問題: 正三角形$ABC$の辺$BC$,$CA$,$AB$上にそれぞれ点$D$,$E$,$F$をとると、$AE = AF = 4$,$DE = 3$,$\angle EDF = {120}^{\circ}$が成立した。このとき、$BD$の長さはいくらか。
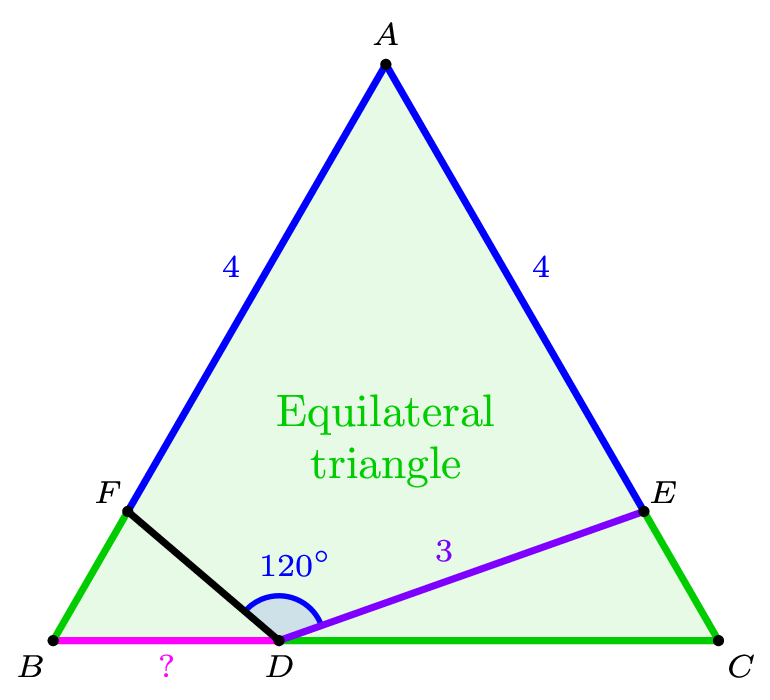
\documentclass[11pt]{jsarticle}
\usepackage[dvipdfmx]{graphicx}
\usepackage{amsmath,amssymb,enumitem,pgfplots,mathrsfs}
\pgfplotsset{compat=1.15}
\usetikzlibrary{arrows}
\definecolor{ffxfqq}{rgb}{1,0.5,0}
\definecolor{ffqqff}{rgb}{1,0,1}
\definecolor{qqqqff}{rgb}{0,0,1}
\definecolor{xfqqff}{rgb}{0.5,0,1}
\definecolor{qqccqq}{rgb}{0,0.8,0}
\definecolor{ffzzcc}{rgb}{1,0.6,0.8}
\definecolor{qqzzff}{rgb}{0,0.6,1}
\pagestyle{empty}
\begin{document}
\begin{tikzpicture}[line cap=round,line join=round,>=triangle 45,x=0.5cm,y=0.5cm]
\clip(-6,-5) rectangle (6,6);
\coordinate (A) at(0,4.930516); \coordinate (B) at (-5.156036,-4);
\coordinate (C) at (5.156036,-4); \coordinate (D) at (-1.656036,-4);
\coordinate (E) at (4,-1.99769); \coordinate (F) at (-4,-1.99769);
\fill[line width=0pt,color=qqccqq,fill=qqccqq,fill opacity=0.1] (A)--(B)--(C)--cycle;
\draw [shift=(D),line width=1.2pt,color=qqqqff,fill=qqqqff,fill opacity=0.1] (0,0)--(19.49465:0.7) arc (19.49465:139.49465:0.7)--cycle;
\draw [line width=1.5pt,color=qqqqff] (E)--(A)--(F); \draw [line width=1.5pt,color=ffqqff] (B)--(D);
\draw [line width=1.5pt,color=qqccqq] (F)--(B) (D)--(C)--(E);
\draw [line width=1.5pt,color=xfqqff] (D)--(E); \draw [line width=1.5pt,color=black] (D)--(F);
\begin{scriptsize}
\draw [fill=black,color=black]
 (A) circle(1pt) (0,5.4) node{$A$} (B) circle(1pt) (-5.5,-4.4) node{$B$}
 (C) circle (1pt) (5.5,-4.4) node{$C$} (D) circle (1pt) (-1.656036,-4.4) node{$D$}
 (E) circle (1pt) (4.3,-1.7) node{$E$} (F) circle (1pt) (-4.3,-1.7) node{$F$};
\draw[color=qqccqq] (0,-0.5) node{\normalsize Equilateral} (0,-1.3) node{\normalsize triangle};
\draw[color=qqqqff] (-2.4,1.8) node{$4$} (2.4,1.8) node{$4$} (-1.4,-2.8) node{${120}^{\circ}$};
\draw[color=xfqqff] (0.9,-2.6) node {$3$}; \draw[color=ffqqff] (-3.4,-4.4) node {?};
\end{scriptsize}
\end{tikzpicture}
\end{document}
解答: $\triangle AEF$は一辺の長さが$4$の正三角形である。条件より四角形$AEDF$は円に内接するので、トレミーの定理より$AE \cdot DF + AF \cdot DE = AD \cdot EF \Longleftrightarrow AD - FD = 3$が判る。ここで$D$を内部に含むように正六角形$AFPQRS$を描けば、$\triangle AFD \equiv \triangle FPJ \equiv \triangle PQK \equiv \triangle QRL \equiv \triangle RSM \equiv \triangle SAN$をみたす5点$J$,$K$,$L$,$M$,$N$を、同じく正六角形$AFPQRS$の内部にとることができる。すると、3点の組$(A,N,D)$,$(F,D,J)$,$(P,J,K)$,$(Q,K,L)$,$(R,L,M)$,$(S,M,N)$はいずれもこの順で同一直線上に並び、かつ六角形$DJKLMN$は正六角形となる。したがって、正六角形$DJKLMN$の一辺の長さが$AD - AN = AD - FD = 3$であることを用いれば、$\frac{\triangle ADF}{\triangle AEF} = \frac{4^{2} - 3^{2}}{4^{2}} = \frac{7}{16}$と計算される。また、高さの比を考えると$\frac{\triangle ADF}{\triangle AEF} = \frac{BD}{FE} = \frac{BD}{4}$と表せるため、$\frac{7}{16} = \frac{BD}{4} \Longleftrightarrow BD = \frac{7}{4}$より、求める答えは$\frac{7}{4}$である。
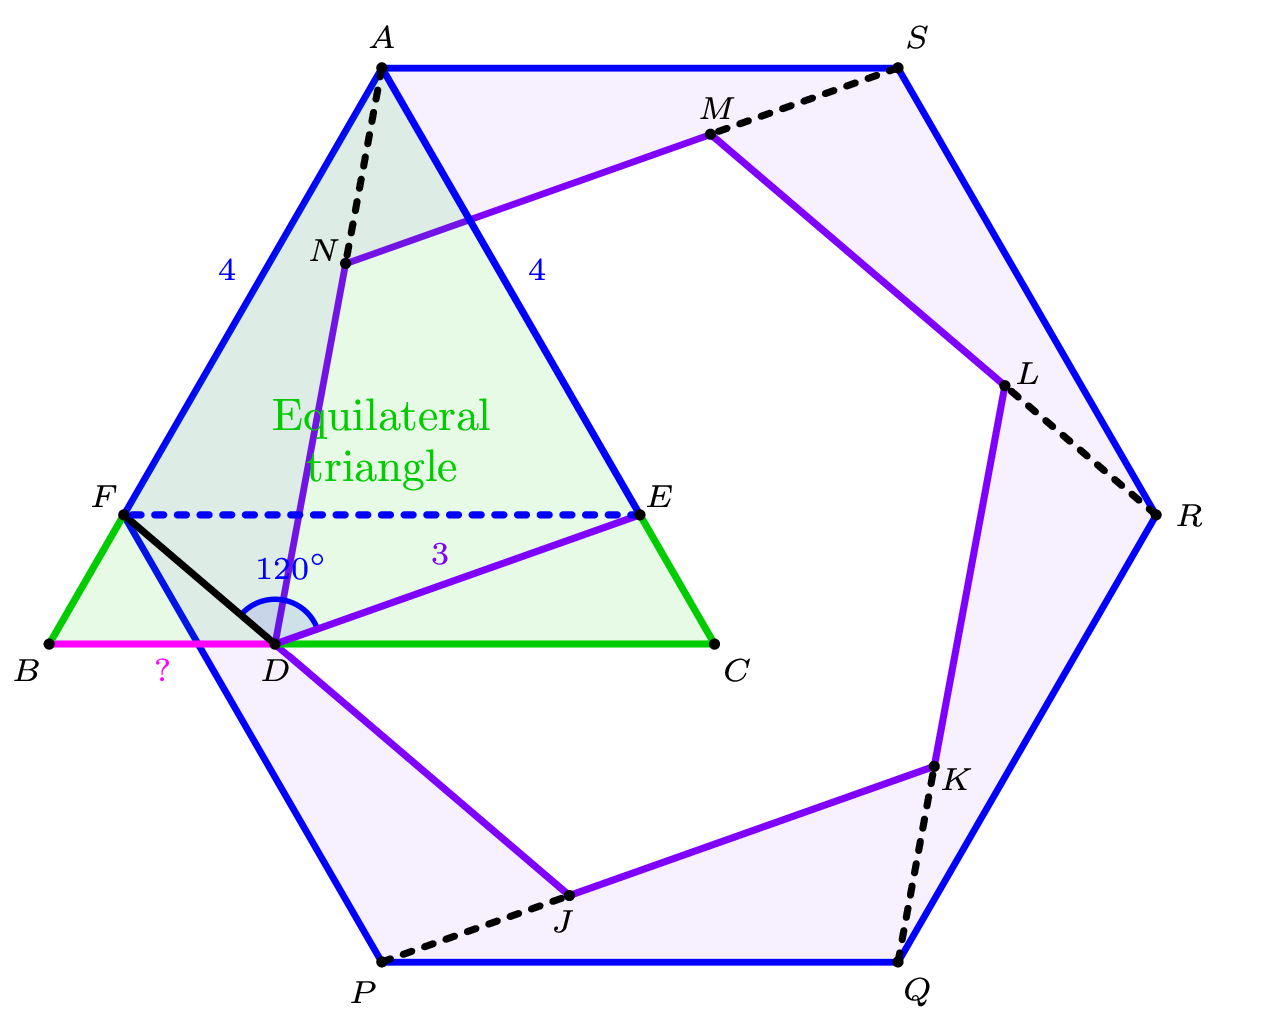
\documentclass[11pt]{jsarticle}
\usepackage[dvipdfmx]{graphicx}
\usepackage{amsmath,amssymb,enumitem,pgfplots,mathrsfs}
\pgfplotsset{compat=1.15}
\usetikzlibrary{arrows}
\definecolor{ffxfqq}{rgb}{1,0.5,0}
\definecolor{ffqqff}{rgb}{1,0,1}
\definecolor{qqqqff}{rgb}{0,0,1}
\definecolor{xfqqff}{rgb}{0.5,0,1}
\definecolor{qqccqq}{rgb}{0,0.8,0}
\definecolor{ffzzcc}{rgb}{1,0.6,0.8}
\definecolor{qqzzff}{rgb}{0,0.6,1}
\pagestyle{empty}
\begin{document}
\begin{tikzpicture}[line cap=round,line join=round,>=triangle 45,x=0.5cm,y=0.5cm]
\clip(-6,-10) rectangle (14,6);
\coordinate (A) at (0,4.930516); \coordinate (B) at (-5.156036,-4);
\coordinate (C) at (5.156036,-4); \coordinate (D) at (-1.656036,-4);
\coordinate (E) at (4,-1.997687); \coordinate (F) at (-4,-1.997687);
\coordinate (P) at (0,-8.92589); \coordinate (Q) at (8,-8.92589);
\coordinate (R) at (12,-1.997687); \coordinate (S) at (8,4.930516);
\coordinate (J) at (2.906036,-7.897114); \coordinate (K) at (8.562072,-5.894801);
\coordinate (L) at (9.656036,0.004626); \coordinate (M) at (5.093964,3.90174);
\coordinate (N) at (-0.562072,1.899427);
\filldraw[line width=1.5pt,color=qqqqff,fill=xfqqff,fill opacity=0.06] (A)--(F)--(P)--(Q)--(R)--(S)--cycle;
\filldraw[line width=1.5pt,color=xfqqff,fill=white,fill opacity=1.0] (D)--(J)--(K)--(L)--(M)--(N)--cycle;
\fill[fill=qqccqq,fill opacity=0.1] (A)--(B)--(C)--cycle;
\draw [shift=(D),line width=1.2pt,color=qqqqff,fill=qqqqff,fill opacity=0.1] (0,0)--(19.49465:0.7) arc (19.49465:139.49465:0.7)--cycle;
\draw [line width=1.5pt,color=qqqqff] (E)--(A); \draw [line width=1.5pt,color=ffqqff] (B)--(D);
\draw [line width=1.5pt,color=qqccqq] (F)--(B) (D)--(C)--(E);
\draw [line width=1.5pt,color=xfqqff] (D)--(E); \draw [line width=1.5pt,color=black] (D)--(F);
\draw [line width=1.5pt,color=qqqqff,dash pattern=on 2pt off 3pt] (E)--(F);
\draw [line width=1.5pt,color=black,dash pattern=on 2pt off 3pt]
 (A)--(N) (P)--(J) (Q)--(K) (R)--(L) (S)--(M);
\begin{scriptsize}
\draw [fill=black,color=black]
 (A) circle(1pt) (0,5.4) node{$A$} (B) circle(1pt) (-5.5,-4.4) node{$B$}
 (C) circle (1pt) (5.5,-4.4) node{$C$} (D) circle (1pt) (-1.656036,-4.4) node{$D$}
 (E) circle (1pt) (4.3,-1.7) node{$E$} (F) circle (1pt) (-4.3,-1.7) node{$F$}
 (P) circle (1pt) (-0.3,-9.4) node{$P$} (Q) circle (1pt) (8.3,-9.4) node{$Q$}
 (R) circle (1pt) (12.5,-2) node{$R$} (S) circle (1pt) (8.3,5.4) node{$S$}
 (J) circle (1pt) (2.8,-8.3) node{$J$} (K) circle (1pt) (8.9,-6.1) node{$K$}
 (L) circle (1pt) (10,0.2) node{$L$} (M) circle (1pt) (5.2,4.3) node{$M$}
 (N) circle (1pt) (-0.9,2.1) node{$N$};
\draw[color=qqccqq] (0,-0.5) node{\normalsize Equilateral} (0,-1.3) node{\normalsize triangle};
\draw[color=qqqqff] (-2.4,1.8) node{$4$} (2.4,1.8) node{$4$} (-1.4,-2.8) node{${120}^{\circ}$};
\draw[color=xfqqff] (0.9,-2.6) node {$3$}; \draw[color=ffqqff] (-3.4,-4.4) node {?};
\end{scriptsize}
\end{tikzpicture}
\end{document}
答え: $\frac{7}{4}$
タグ: 正多角形、面積
難易度: hard